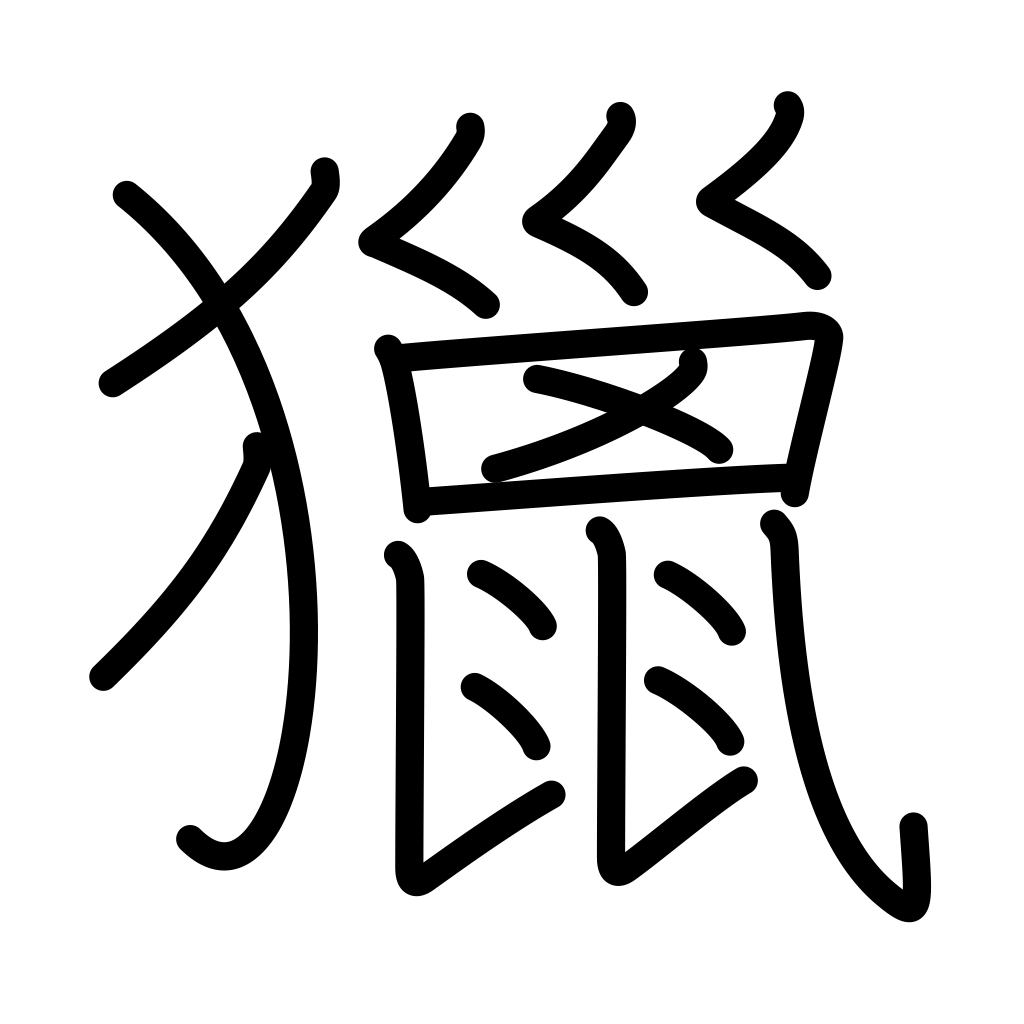
Meaning: hunt, field sports